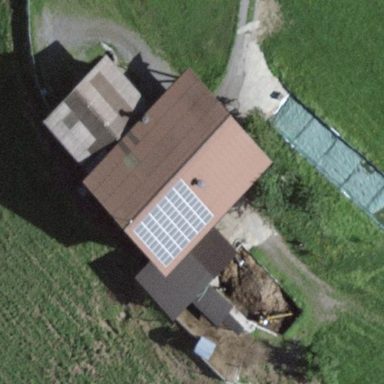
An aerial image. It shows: Barn.